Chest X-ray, AP view. Patient: 26 years old, sex F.
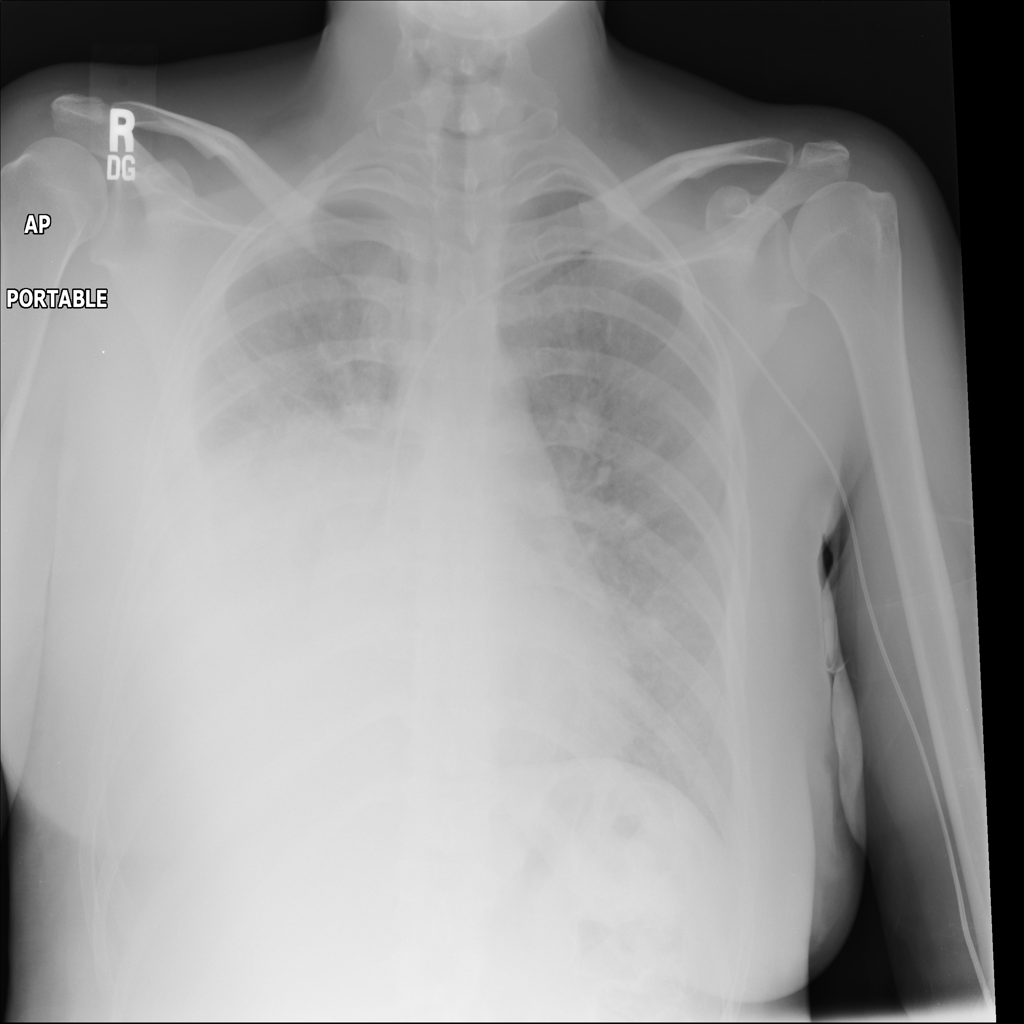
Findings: Consolidation